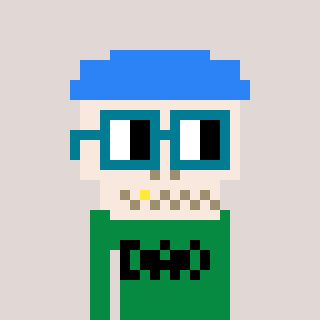
a pixel art character with square dark green glasses, a skeleton-hat-shaped head and a green-colored body on a warm background